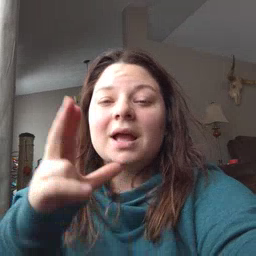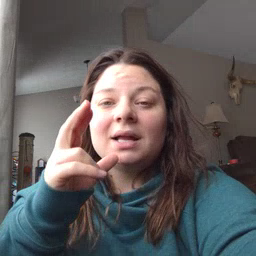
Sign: hen